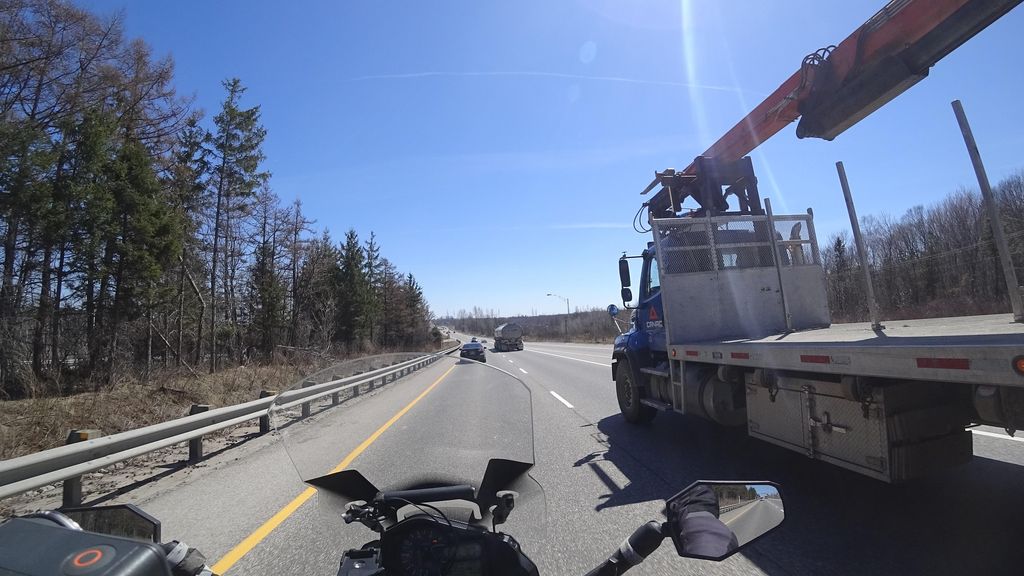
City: quebec_city